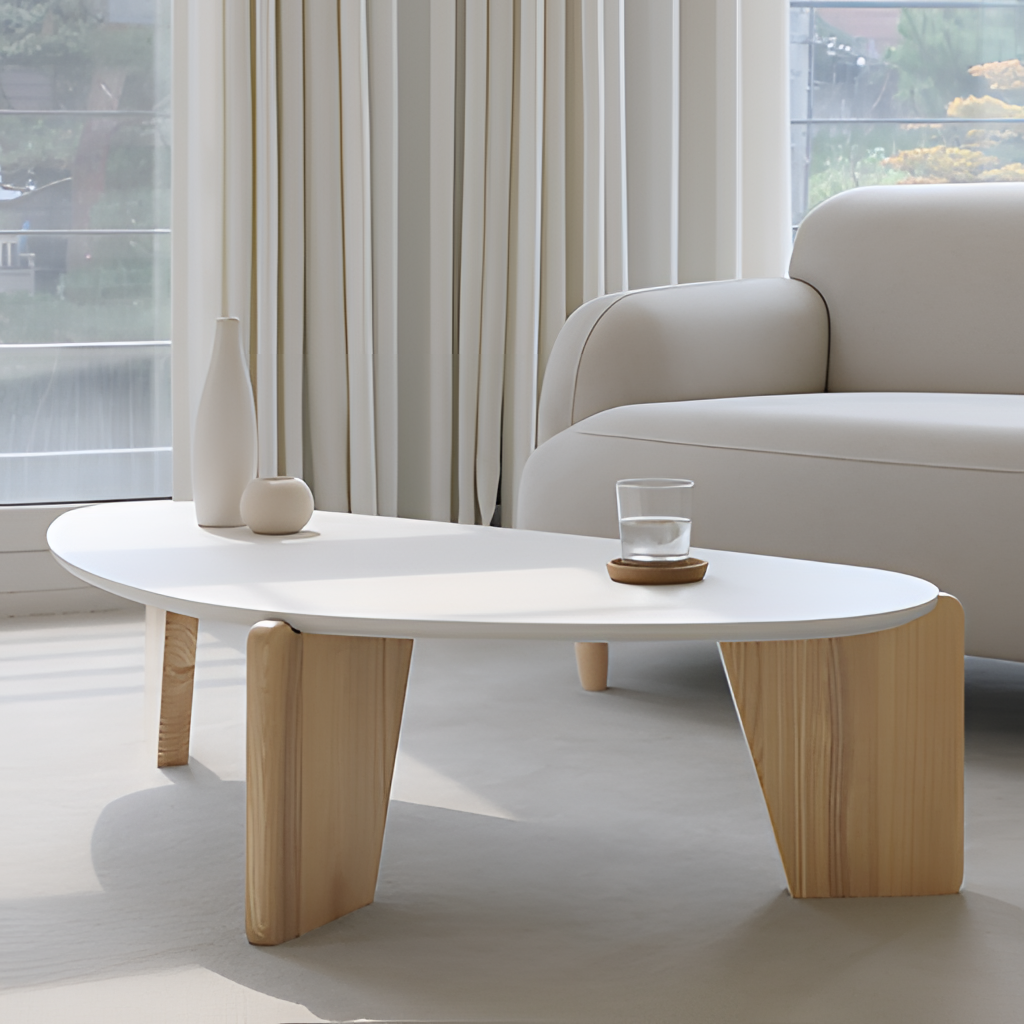
living room, wood coffee table, cream curtain wallpaper, with solid pattern, carpet flooring, with plain pattern, modern